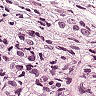
Metastatic tissue present: yes